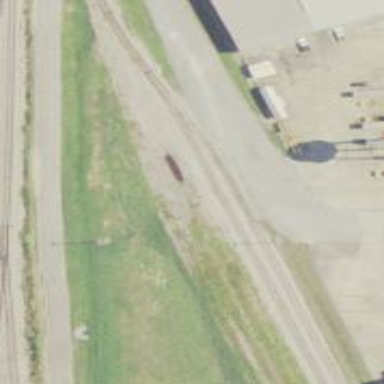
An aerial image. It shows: Rail spur service.